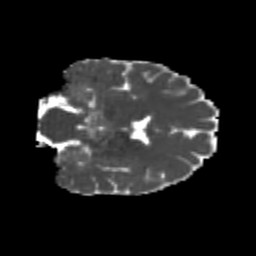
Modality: MD
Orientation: coronal
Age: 20
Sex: female
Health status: healthy
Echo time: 0.074 s